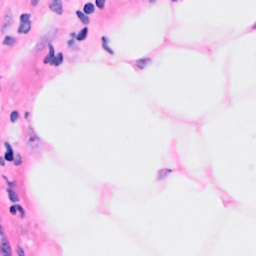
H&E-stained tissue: Breast